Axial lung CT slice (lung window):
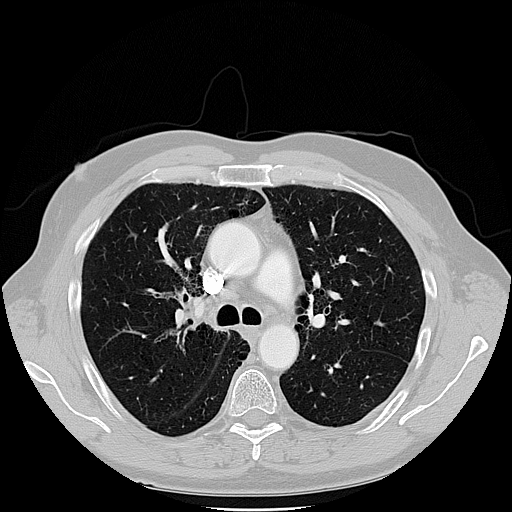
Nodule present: no